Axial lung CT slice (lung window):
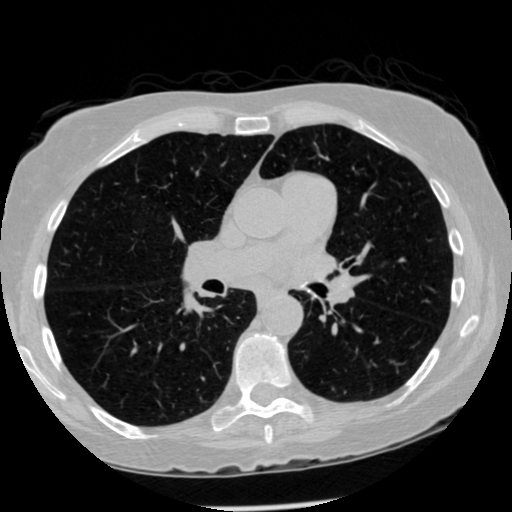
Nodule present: no